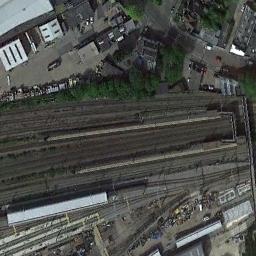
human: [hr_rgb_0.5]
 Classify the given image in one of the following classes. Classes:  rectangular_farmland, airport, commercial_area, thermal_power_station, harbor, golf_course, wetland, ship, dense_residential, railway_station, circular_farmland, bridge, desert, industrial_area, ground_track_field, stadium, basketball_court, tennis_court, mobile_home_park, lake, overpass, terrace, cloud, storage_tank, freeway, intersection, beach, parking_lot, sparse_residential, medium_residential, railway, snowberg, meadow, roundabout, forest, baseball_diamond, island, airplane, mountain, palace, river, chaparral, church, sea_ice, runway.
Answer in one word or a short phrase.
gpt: railway